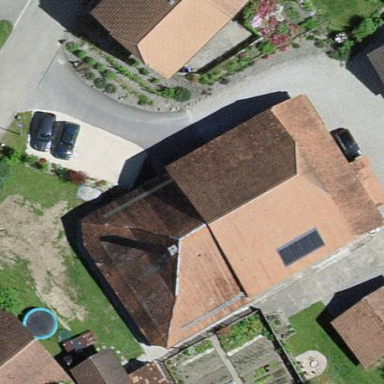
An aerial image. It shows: Farm building.